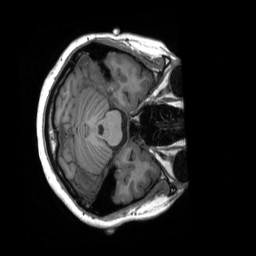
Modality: T1w
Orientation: axial
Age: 25
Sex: female
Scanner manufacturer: siemens
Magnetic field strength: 3 T
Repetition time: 2.3 s
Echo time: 0.00232 s